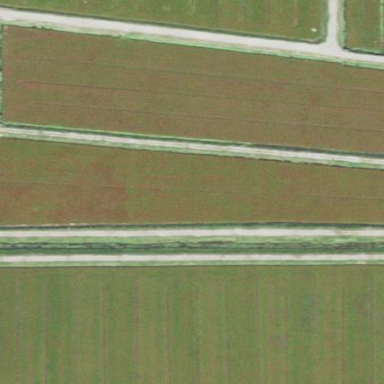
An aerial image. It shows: Farmland with cranberries as the main crop.